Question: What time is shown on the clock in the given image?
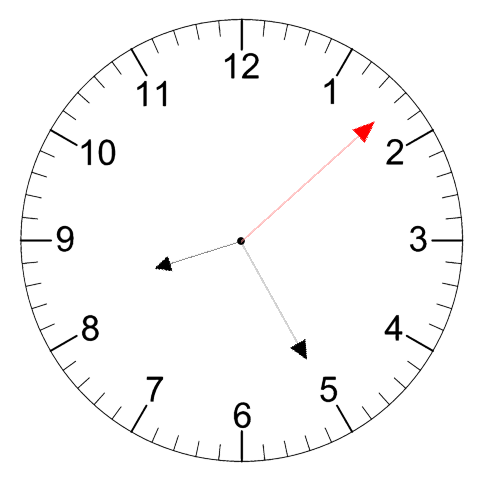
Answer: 08:25:08